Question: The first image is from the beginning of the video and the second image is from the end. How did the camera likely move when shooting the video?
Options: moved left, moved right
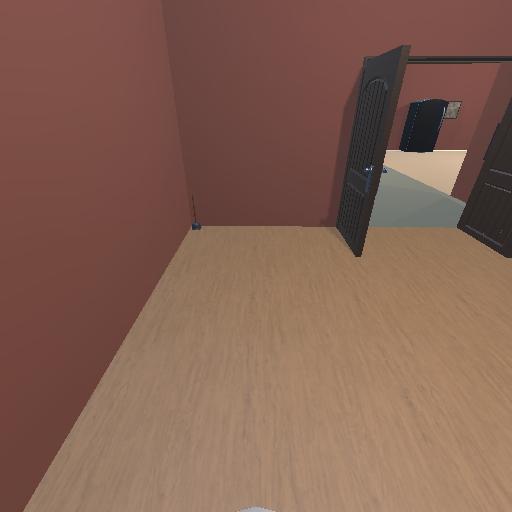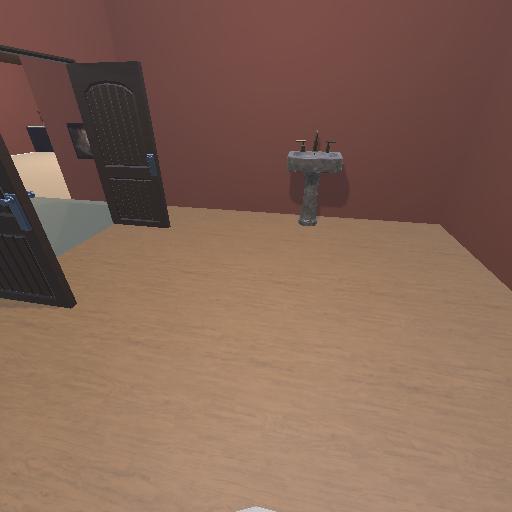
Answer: moved left